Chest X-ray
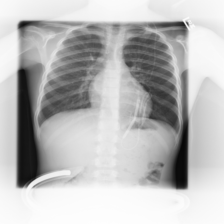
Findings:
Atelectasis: negative
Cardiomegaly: negative
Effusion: negative
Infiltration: negative
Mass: negative
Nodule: negative
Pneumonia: negative
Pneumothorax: negative
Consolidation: negative
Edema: negative
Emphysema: negative
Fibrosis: negative
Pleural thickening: negative
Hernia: negative